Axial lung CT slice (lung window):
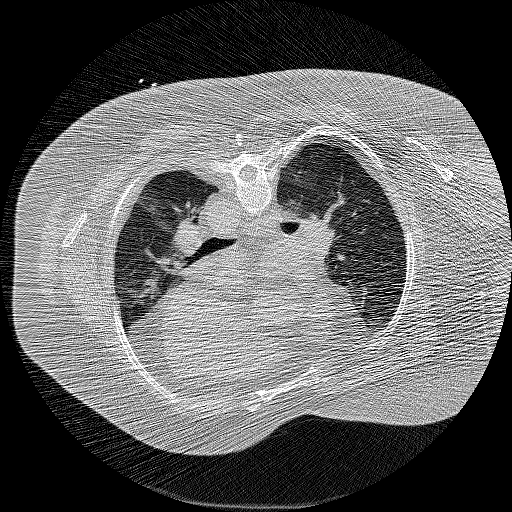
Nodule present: no